Question: I want to split the string and create a collection, with the following rules:
The string should be splitted into words.
1) If the string contains '
' it should be considered as a seperate '
' word.
2) If the string contains more than one '
' it should considered it as more than on '
' words.
3) No space should be removed from the string. Only exception is, if space comes between two
it can be ignored.
PS: I tried a lot with string split, first split-ted
characters and created a collection, downside is, if I have two
consecutively, I'm unable to create two dummy words into the collection. Any help would be greatly appreciated.

Is there anyway to do this using regex?
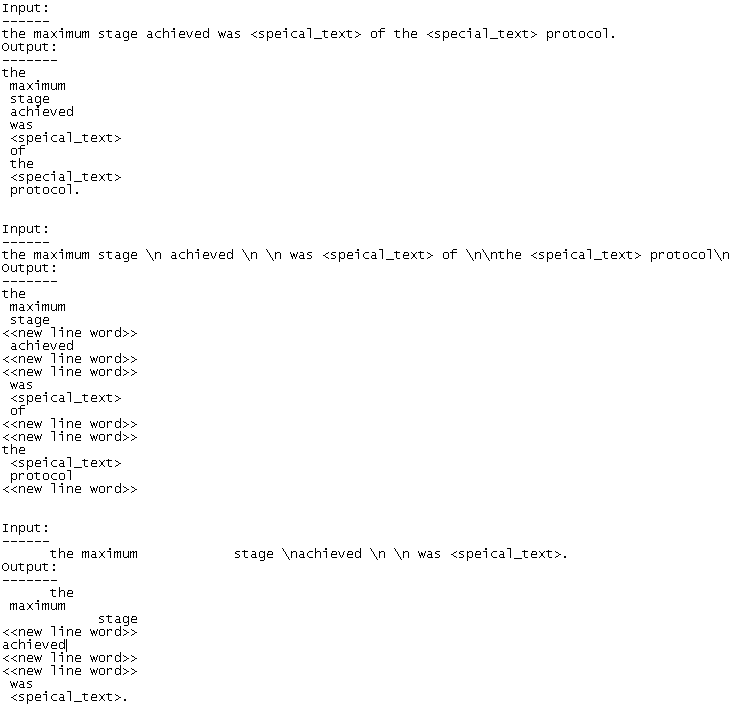
Answer: Split with a regex like this:
'''
(?<=[\S
])(?=\s)
'''
Something like:
'''
var substrings = Regex.Split(input, @"(?<=[\S
])(?=\s)");
'''
This will not remove any spaces at all, but that was not required so should be fine.
If you really want the spaces between '
's to be removed, you could split with something like:
'''
(?<=[\S
])(?=\s)(?:[ ]+(?=
))?
'''